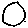
Label: circle